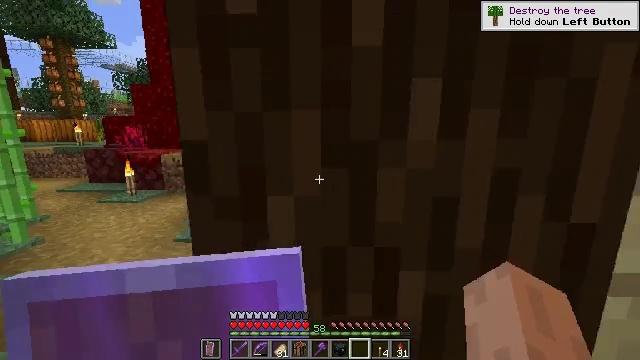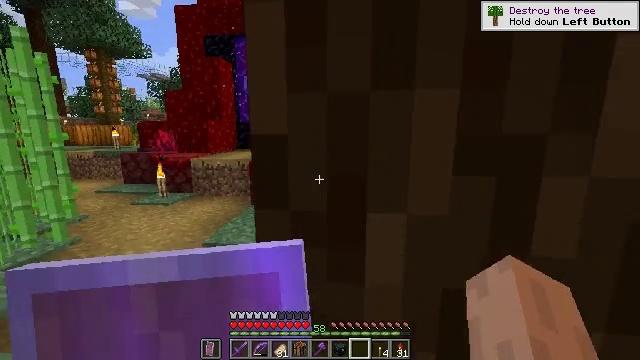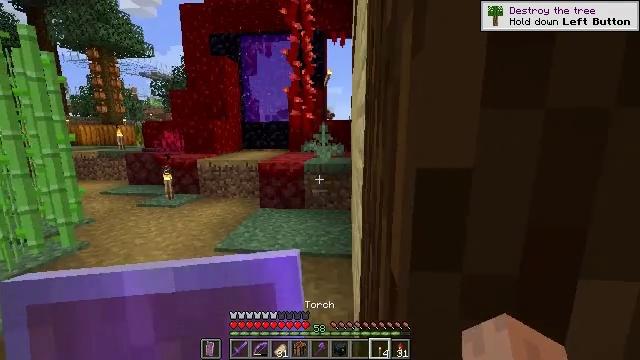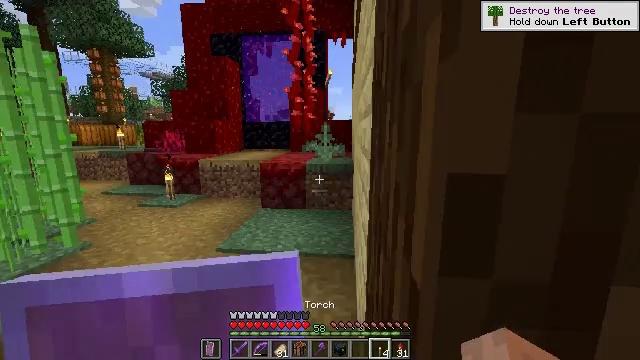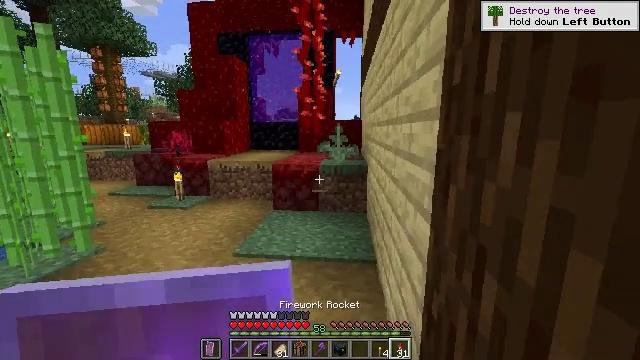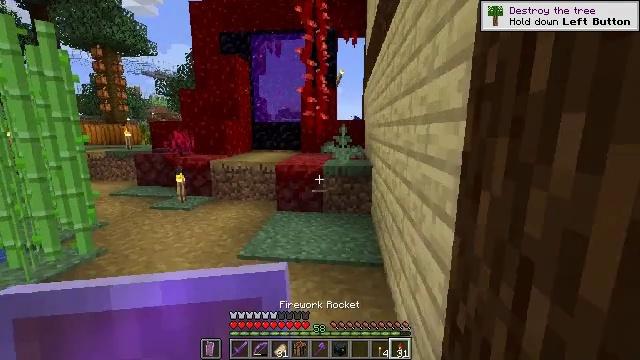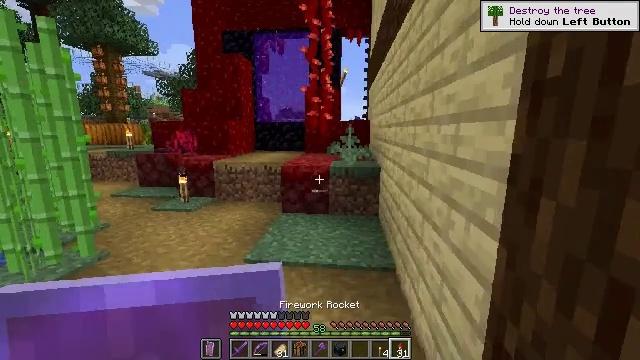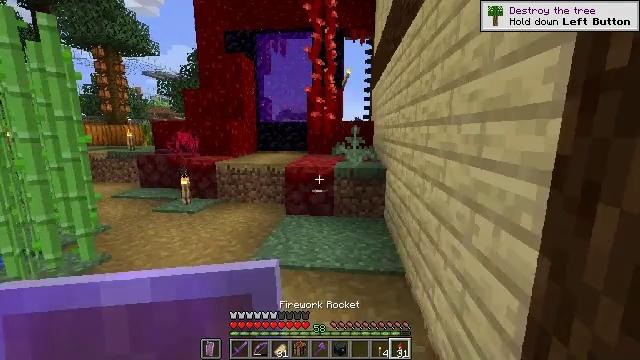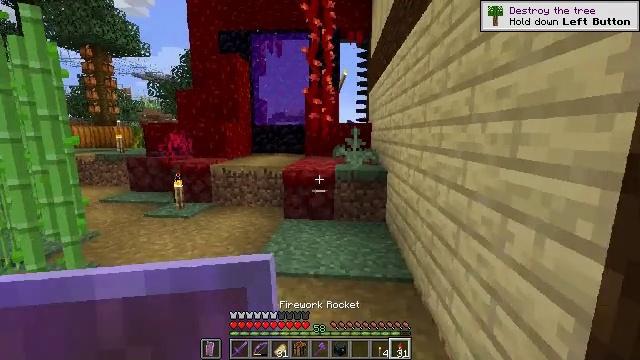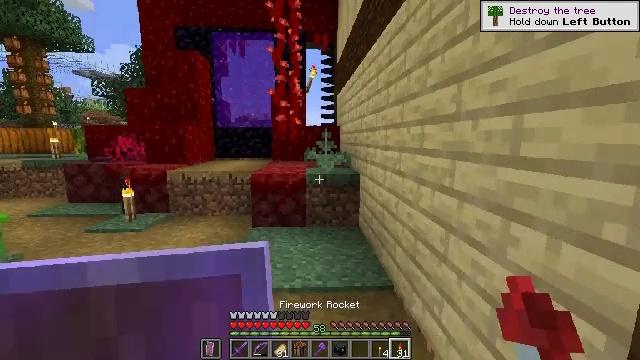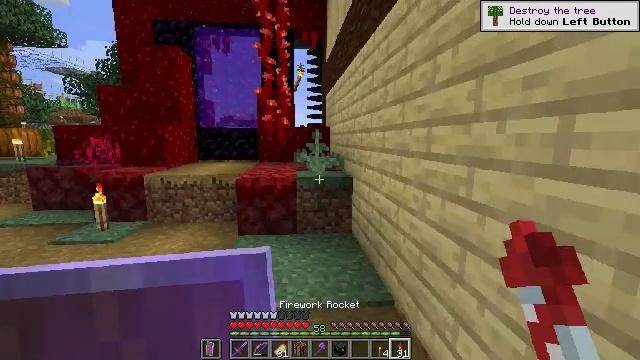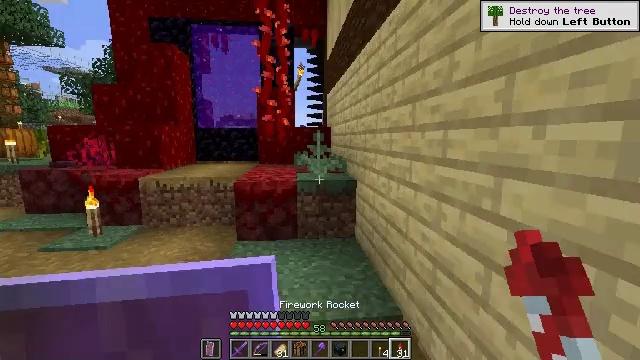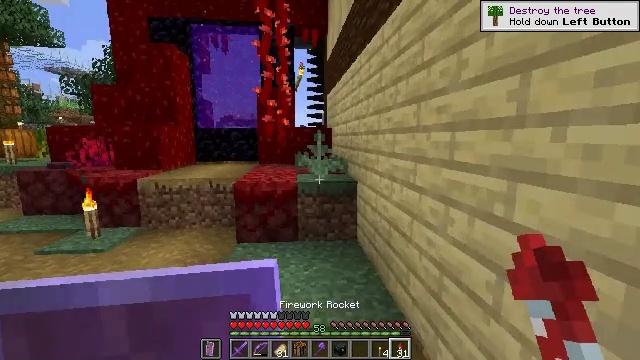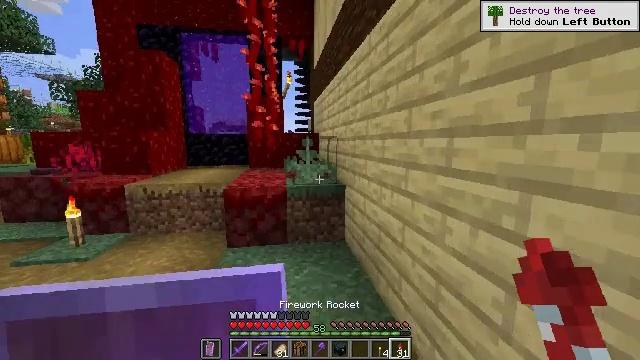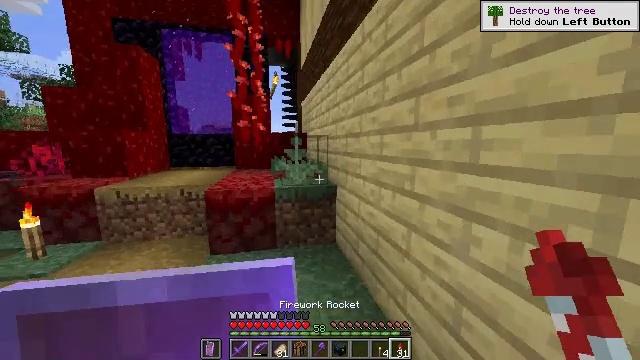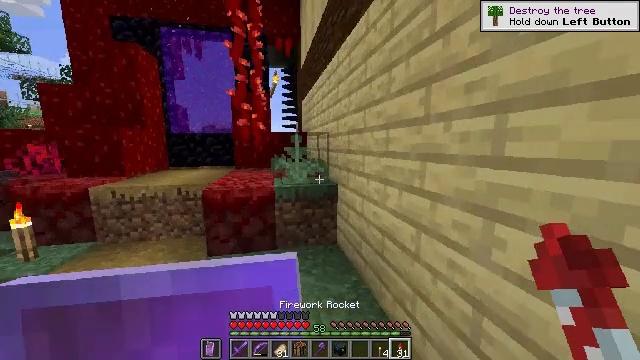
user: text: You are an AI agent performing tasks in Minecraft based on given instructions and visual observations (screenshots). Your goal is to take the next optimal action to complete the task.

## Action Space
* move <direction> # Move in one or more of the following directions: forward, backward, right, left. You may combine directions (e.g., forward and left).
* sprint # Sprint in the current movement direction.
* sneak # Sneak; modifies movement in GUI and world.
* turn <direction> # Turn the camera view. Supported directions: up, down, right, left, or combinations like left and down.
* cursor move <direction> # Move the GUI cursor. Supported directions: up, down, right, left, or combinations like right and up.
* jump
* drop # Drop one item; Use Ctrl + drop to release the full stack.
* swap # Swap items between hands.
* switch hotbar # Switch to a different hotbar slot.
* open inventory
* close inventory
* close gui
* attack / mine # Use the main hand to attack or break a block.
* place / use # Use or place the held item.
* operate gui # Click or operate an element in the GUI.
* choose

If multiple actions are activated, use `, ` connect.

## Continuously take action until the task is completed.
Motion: motion action
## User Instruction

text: Combine iron nuggets and a torch to create a lantern.
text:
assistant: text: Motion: move forward and move left, turn left and up
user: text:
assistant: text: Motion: move forward and move left
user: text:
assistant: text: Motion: move forward and move left
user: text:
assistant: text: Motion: move forward and move left
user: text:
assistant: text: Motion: move forward and move left
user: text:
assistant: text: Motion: move forward and move left
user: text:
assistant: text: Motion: move forward and move left
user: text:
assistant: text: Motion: move forward, turn right
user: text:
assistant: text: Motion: move forward, turn right
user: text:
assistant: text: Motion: move forward, turn right
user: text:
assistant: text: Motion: move forward, sprint
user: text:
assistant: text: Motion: move forward, sprint
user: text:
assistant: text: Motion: move forward, sprint, turn right
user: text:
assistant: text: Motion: move forward, sprint, turn right
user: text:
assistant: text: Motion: move forward, sprint
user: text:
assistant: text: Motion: move forward, sprint, turn left
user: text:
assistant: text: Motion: move forward, sprint, turn left
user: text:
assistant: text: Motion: move forward, sprint, jump
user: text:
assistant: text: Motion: move forward, sprint, jump
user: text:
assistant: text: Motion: move forward, sprint, jump
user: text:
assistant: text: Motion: move forward, sprint, jump
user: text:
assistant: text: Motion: move forward, sprint
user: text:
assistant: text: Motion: move forward, sprint
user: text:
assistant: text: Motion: move forward, sprint, turn left
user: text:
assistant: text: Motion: move forward, sprint
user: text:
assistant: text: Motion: move forward, sprint
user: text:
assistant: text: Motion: move forward, sprint
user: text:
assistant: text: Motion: move forward, sprint
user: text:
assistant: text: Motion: move forward, sprint, jump
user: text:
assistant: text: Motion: move forward, sprint, jump